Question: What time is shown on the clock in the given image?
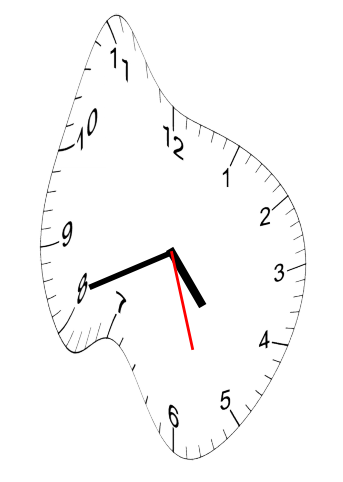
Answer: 04:41:27